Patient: sex M, age 74
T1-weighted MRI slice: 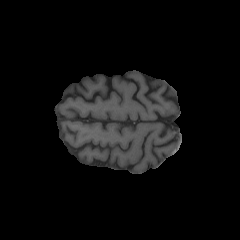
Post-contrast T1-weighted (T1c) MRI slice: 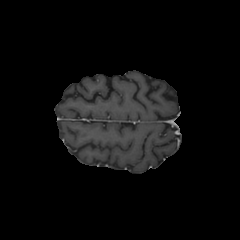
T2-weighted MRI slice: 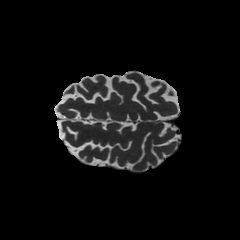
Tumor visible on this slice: no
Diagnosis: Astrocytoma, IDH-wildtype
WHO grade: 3